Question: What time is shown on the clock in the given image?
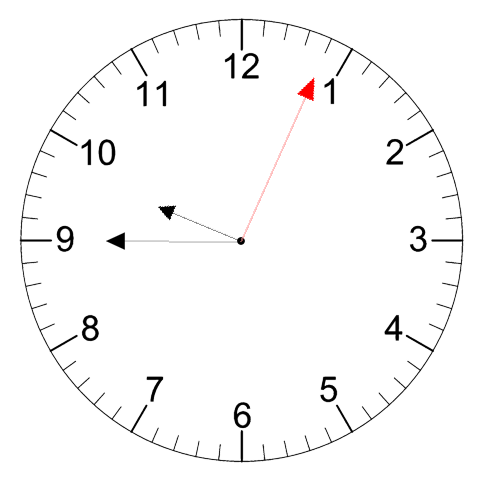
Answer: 09:45:04